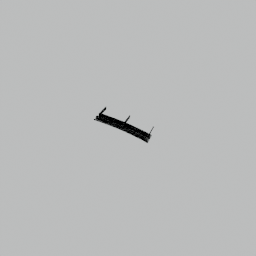
Label: architecture